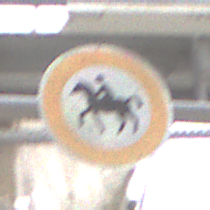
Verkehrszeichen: VerbotReiter
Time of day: Midday
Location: Roofed (Special)
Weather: Overcast
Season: NotSpecified
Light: Natural